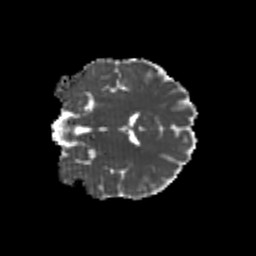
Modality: MD
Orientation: coronal
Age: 20
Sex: male
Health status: healthy
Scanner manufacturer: philips
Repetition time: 7.395 s
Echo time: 0.08599 s